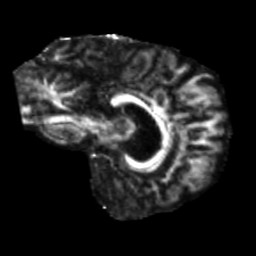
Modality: FA
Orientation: sagittal
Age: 51
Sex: female
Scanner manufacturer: siemens
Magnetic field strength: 3 T
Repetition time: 5.25 s
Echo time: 0.08 s